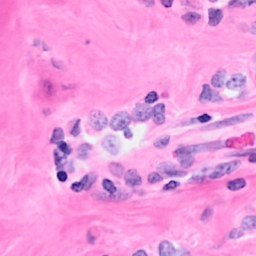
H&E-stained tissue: Breast